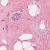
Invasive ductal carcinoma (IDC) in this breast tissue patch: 0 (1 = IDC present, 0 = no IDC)